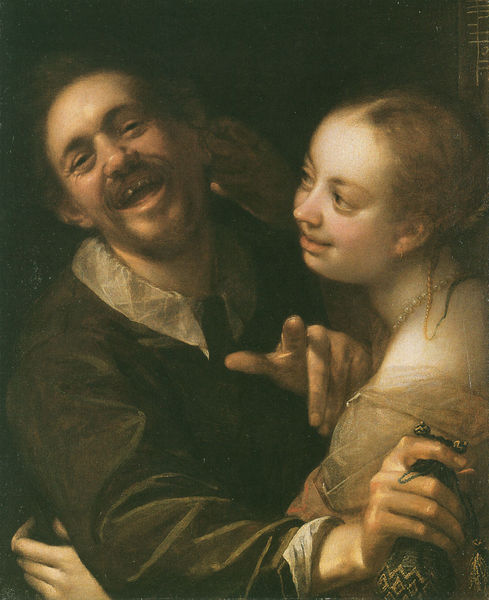
Titel: Ein junges Paar
Künstler: Hans von Aachen
Institution: Wien, Kunsthistorisches Museum
Schlagwörter: gemälde, hand, mann, rubens, schatten, finger, frau, geste, haar, licht, mund, ohr, schal, jacke, kragen, bild, paar, prostituierte, perlen, kette, zopf, mimik, perlenkette, lachen, kreuz, gestik, beutel, zähne, niederländer, börse, tiepolo, brügge, dou, 1600, 1700, petlen